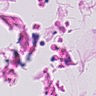
Metastatic tissue present: no